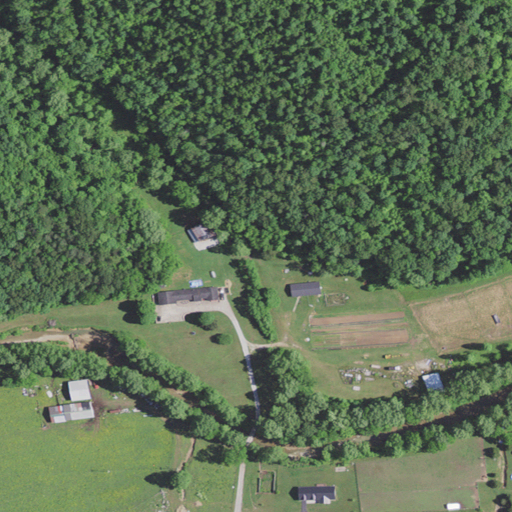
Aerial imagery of valley in Kentucky named Blair Hollow containing deciduous forest, pasture, low intensity development, open development, woody wetlands, and medium intensity development